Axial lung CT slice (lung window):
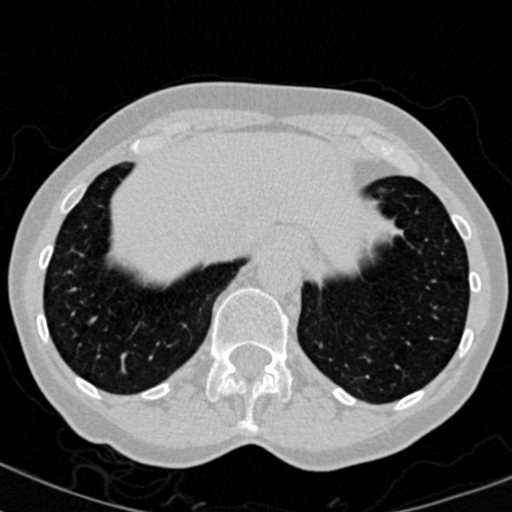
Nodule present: no